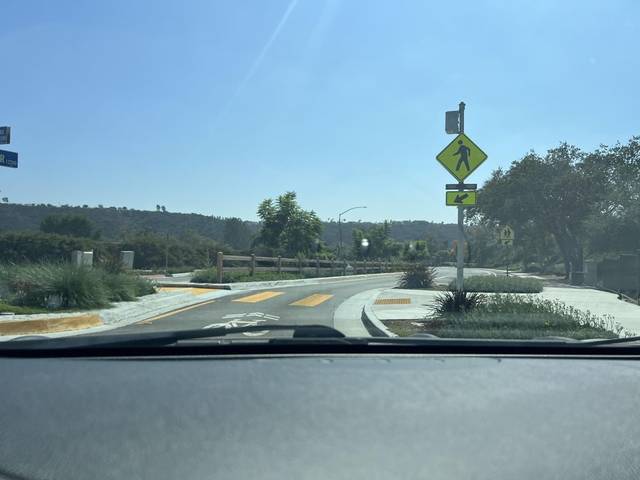
Region: United States
Coordinates: 32.942, -117.151